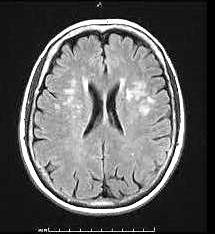
Label: notumor